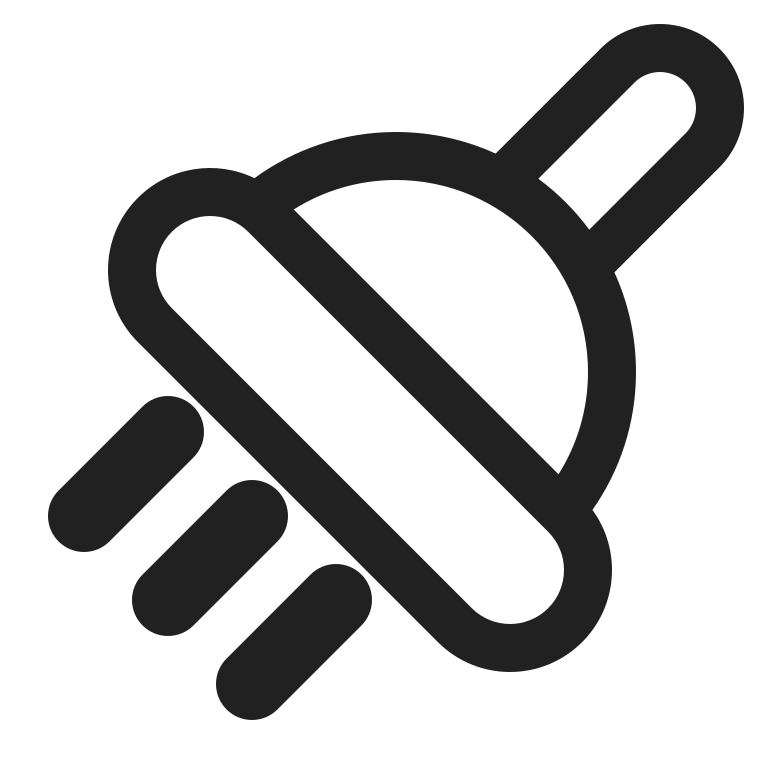
shower high contrast